Field crop: tomato
Growth stage: 1
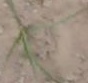
Species: cyperus